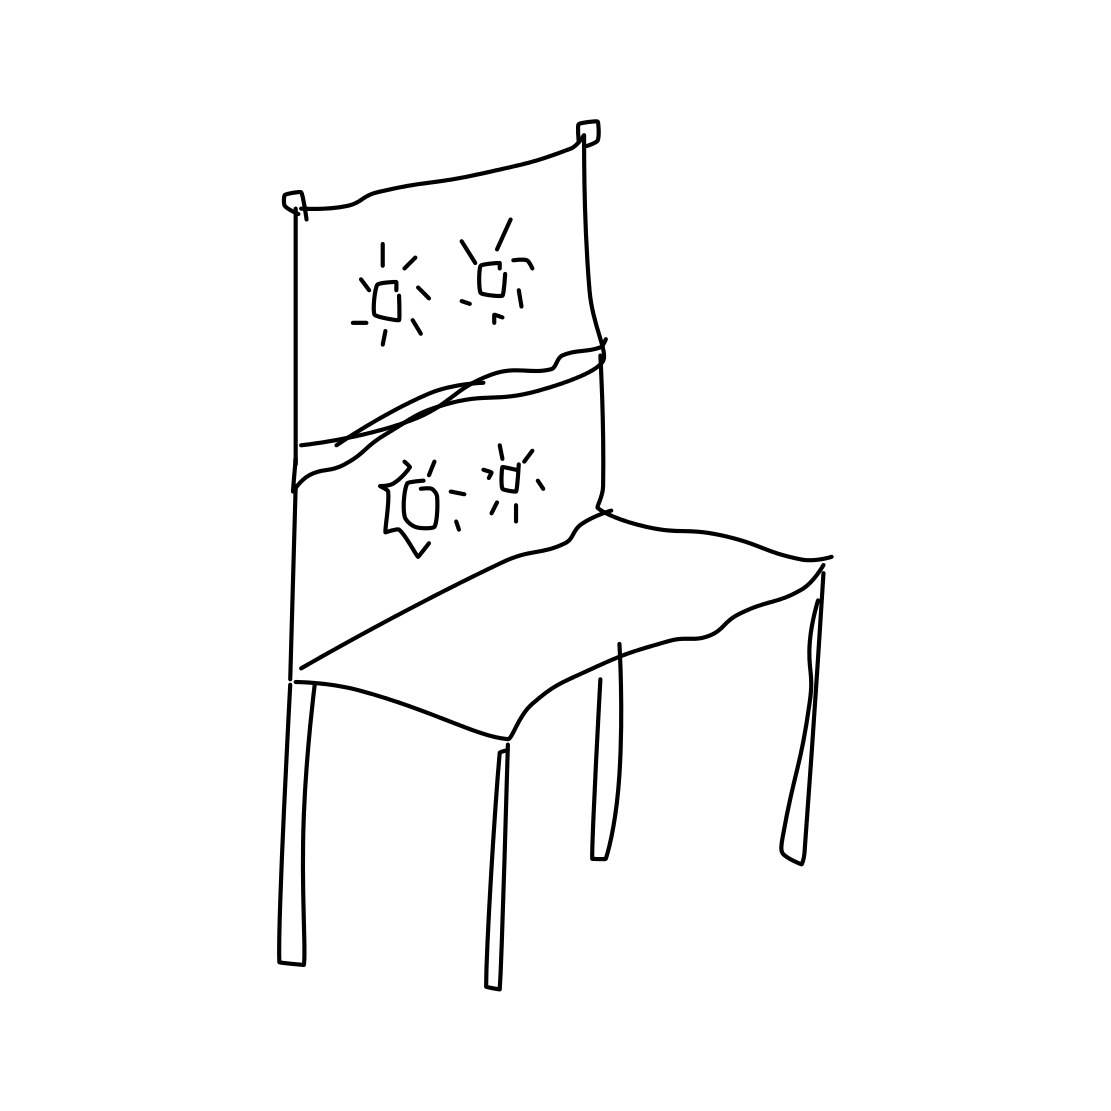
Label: chair